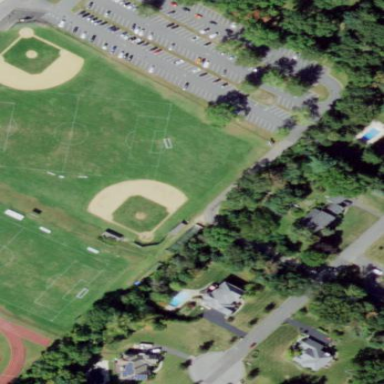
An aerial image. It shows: Baseball pitch for leisure land activities.